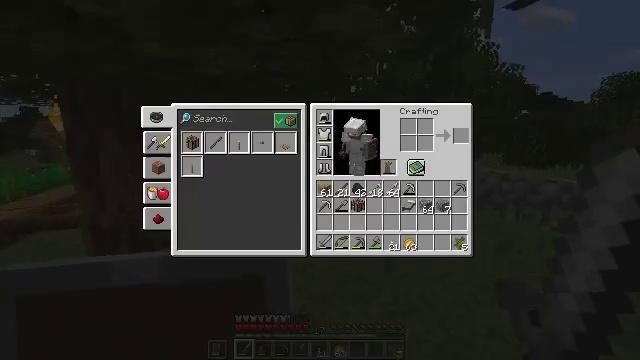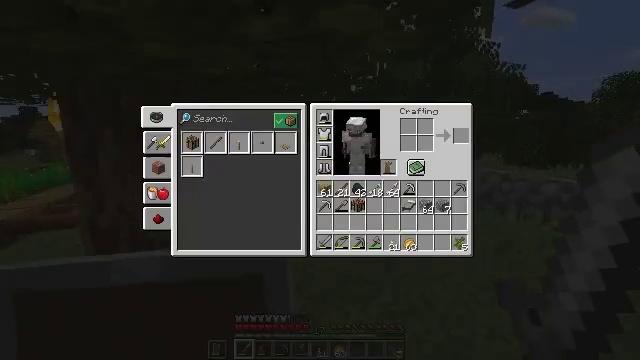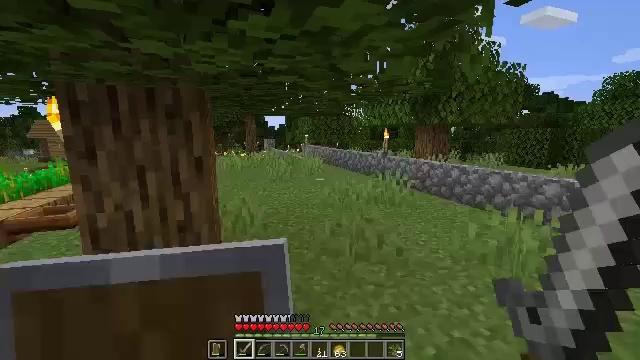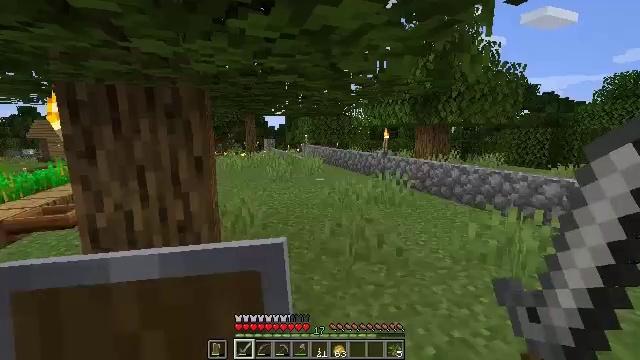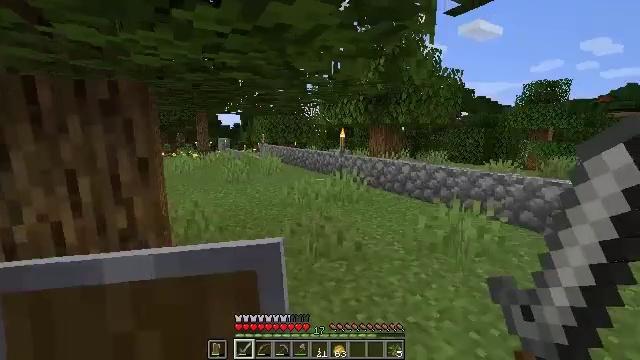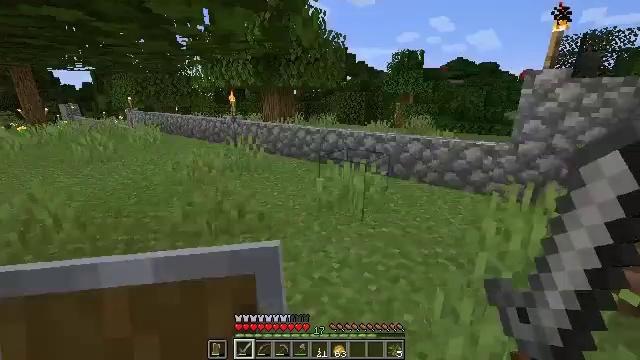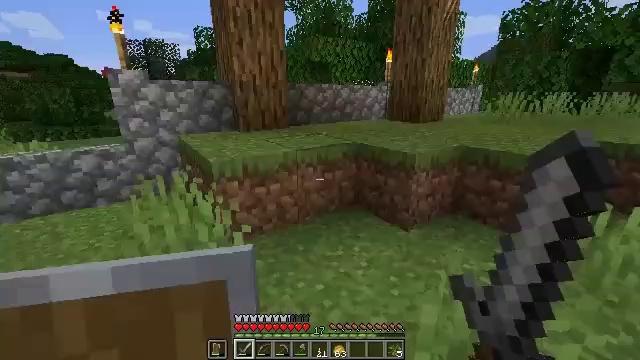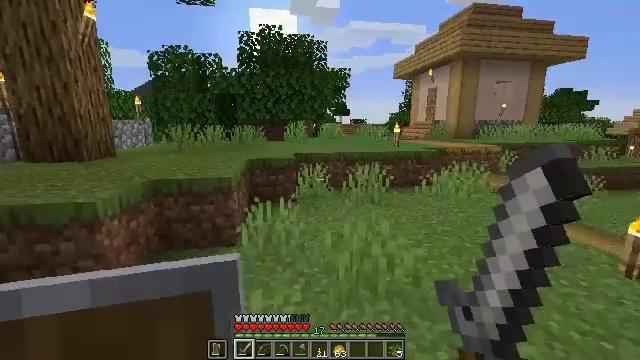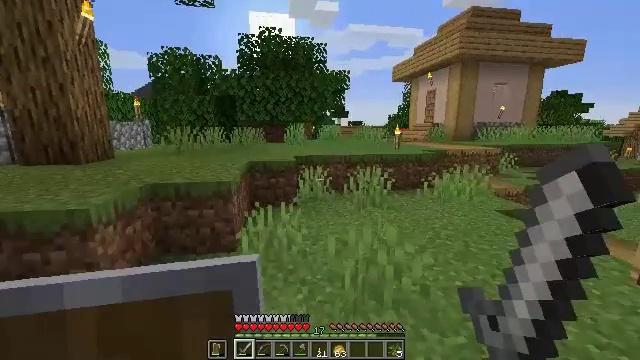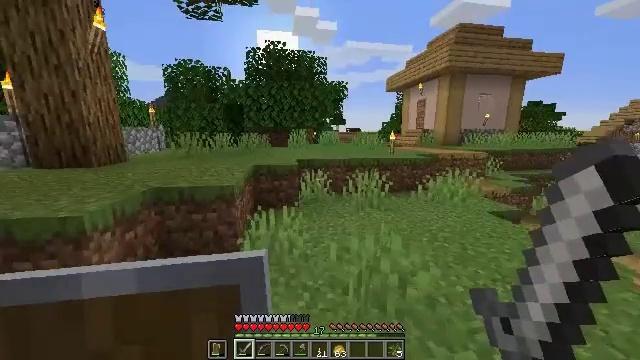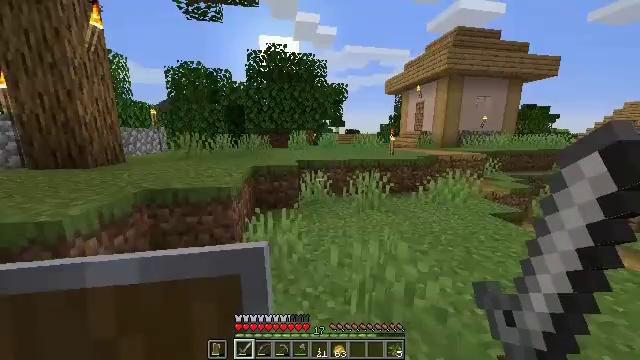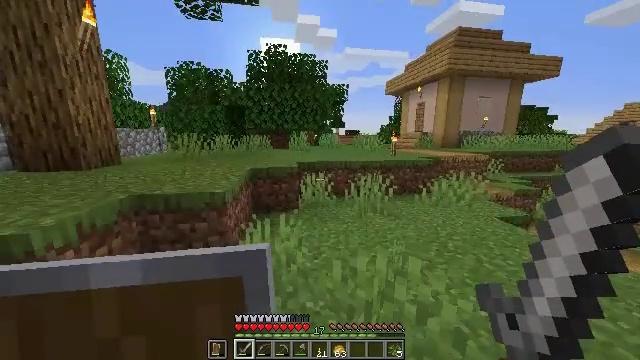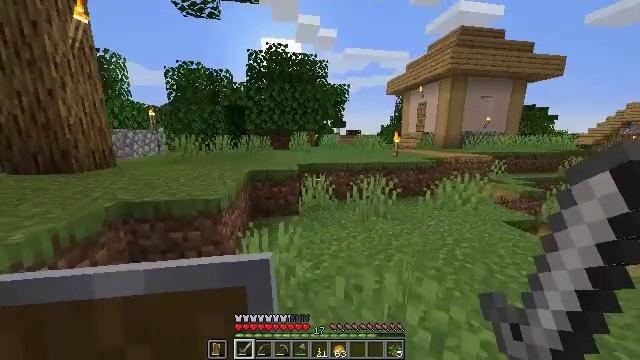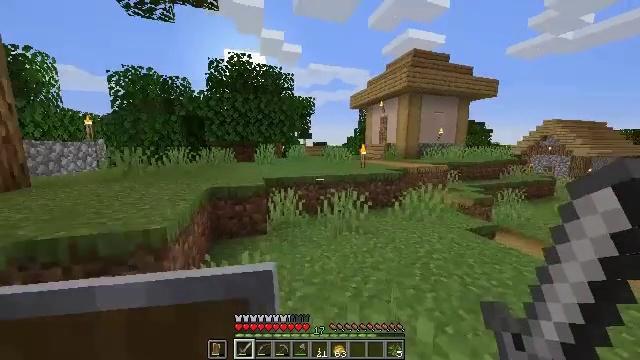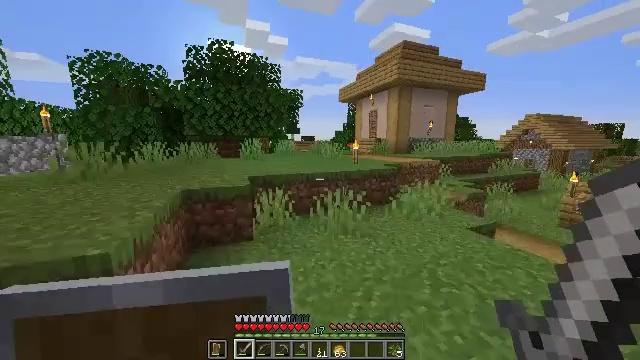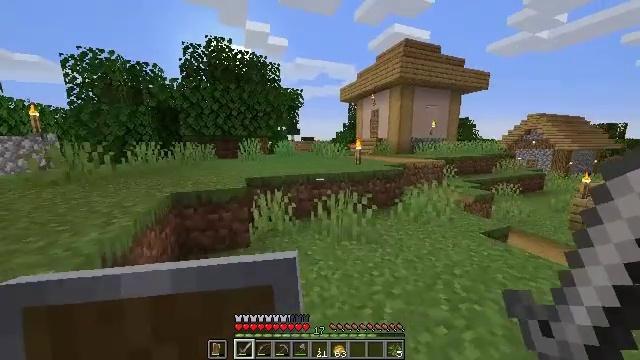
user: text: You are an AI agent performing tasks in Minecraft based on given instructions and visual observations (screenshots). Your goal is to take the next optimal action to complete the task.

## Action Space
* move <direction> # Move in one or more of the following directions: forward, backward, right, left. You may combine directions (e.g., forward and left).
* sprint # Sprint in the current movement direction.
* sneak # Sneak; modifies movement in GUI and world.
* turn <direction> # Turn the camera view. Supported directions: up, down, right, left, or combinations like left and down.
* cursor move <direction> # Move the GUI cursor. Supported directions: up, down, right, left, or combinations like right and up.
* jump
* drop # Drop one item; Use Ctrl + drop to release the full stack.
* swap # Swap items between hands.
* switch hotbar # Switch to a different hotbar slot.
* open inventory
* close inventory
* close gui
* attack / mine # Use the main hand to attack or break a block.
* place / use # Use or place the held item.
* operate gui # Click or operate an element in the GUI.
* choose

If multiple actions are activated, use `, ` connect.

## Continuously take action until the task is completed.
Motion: motion action
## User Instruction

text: Combine glass blocks to craft a glass bottle.
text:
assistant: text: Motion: no_op
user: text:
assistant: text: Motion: no_op
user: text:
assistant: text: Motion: no_op
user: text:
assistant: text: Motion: turn right
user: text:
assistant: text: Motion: move forward, turn right and down
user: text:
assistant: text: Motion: move forward, turn right
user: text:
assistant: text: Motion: move forward, sprint, turn right and up
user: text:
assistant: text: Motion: move forward, sprint
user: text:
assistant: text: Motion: move forward, sprint
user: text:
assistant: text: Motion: move forward
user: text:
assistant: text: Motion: move forward
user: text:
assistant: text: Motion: move forward
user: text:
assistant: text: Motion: move forward, turn right and up
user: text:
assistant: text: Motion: move forward, turn right and down
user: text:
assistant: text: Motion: move forward
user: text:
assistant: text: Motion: move forward
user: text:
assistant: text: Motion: move forward
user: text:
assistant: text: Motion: move forward
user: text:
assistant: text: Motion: move forward, turn right
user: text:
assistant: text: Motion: move forward, turn right
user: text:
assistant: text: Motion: move forward
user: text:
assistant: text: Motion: move forward, turn left
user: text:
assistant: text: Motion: move forward, turn left and up
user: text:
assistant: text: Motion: move forward, turn left
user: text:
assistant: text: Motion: move forward
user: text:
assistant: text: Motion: move forward
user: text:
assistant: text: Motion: move forward
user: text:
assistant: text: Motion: move forward
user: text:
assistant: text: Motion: move forward, jump
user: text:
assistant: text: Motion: move forward, jump